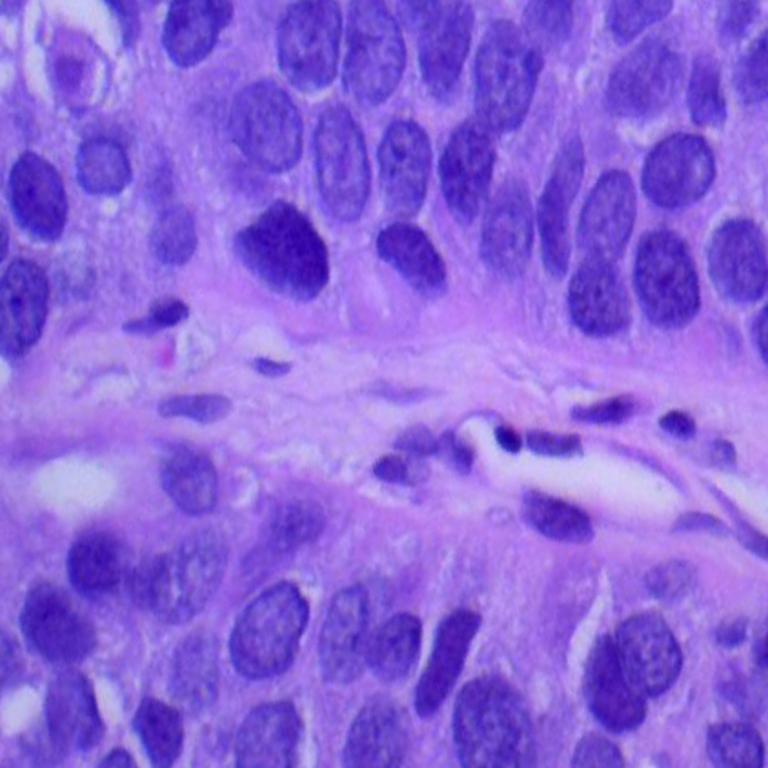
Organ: lung
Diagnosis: squamous carcinomas